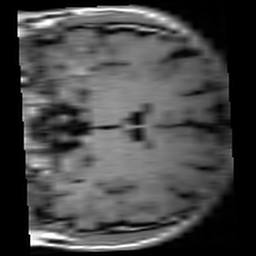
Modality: T1w
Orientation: coronal
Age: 22
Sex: male
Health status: healthy
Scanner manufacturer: siemens
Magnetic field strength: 3 T
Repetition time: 4.1 s
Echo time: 0.0085 s